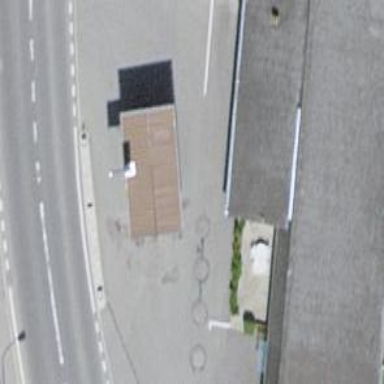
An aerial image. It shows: Fuel station.